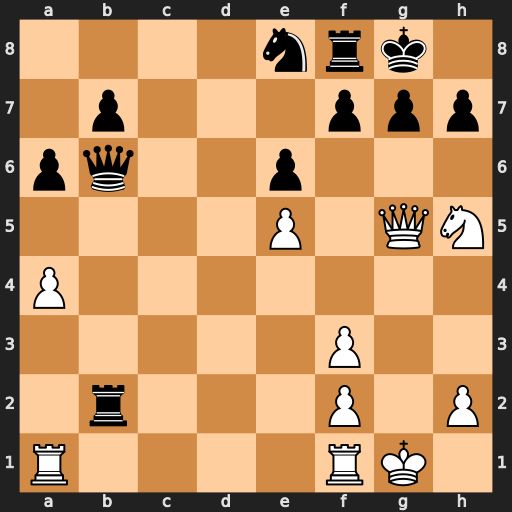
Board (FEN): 4nrk1/1p3ppp/pq2p3/4P1QN/P7/5P2/1r3P1P/R4RK1
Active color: w
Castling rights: -
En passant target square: -
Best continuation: Nf6+ Kh8 Nd7 Qb4 Nxf8